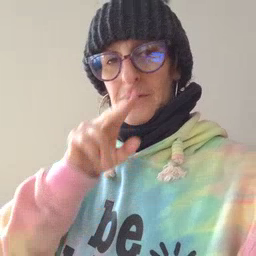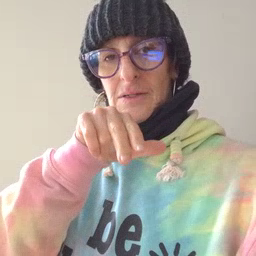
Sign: tongue